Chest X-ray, PA view. Patient: 47 years old, sex M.
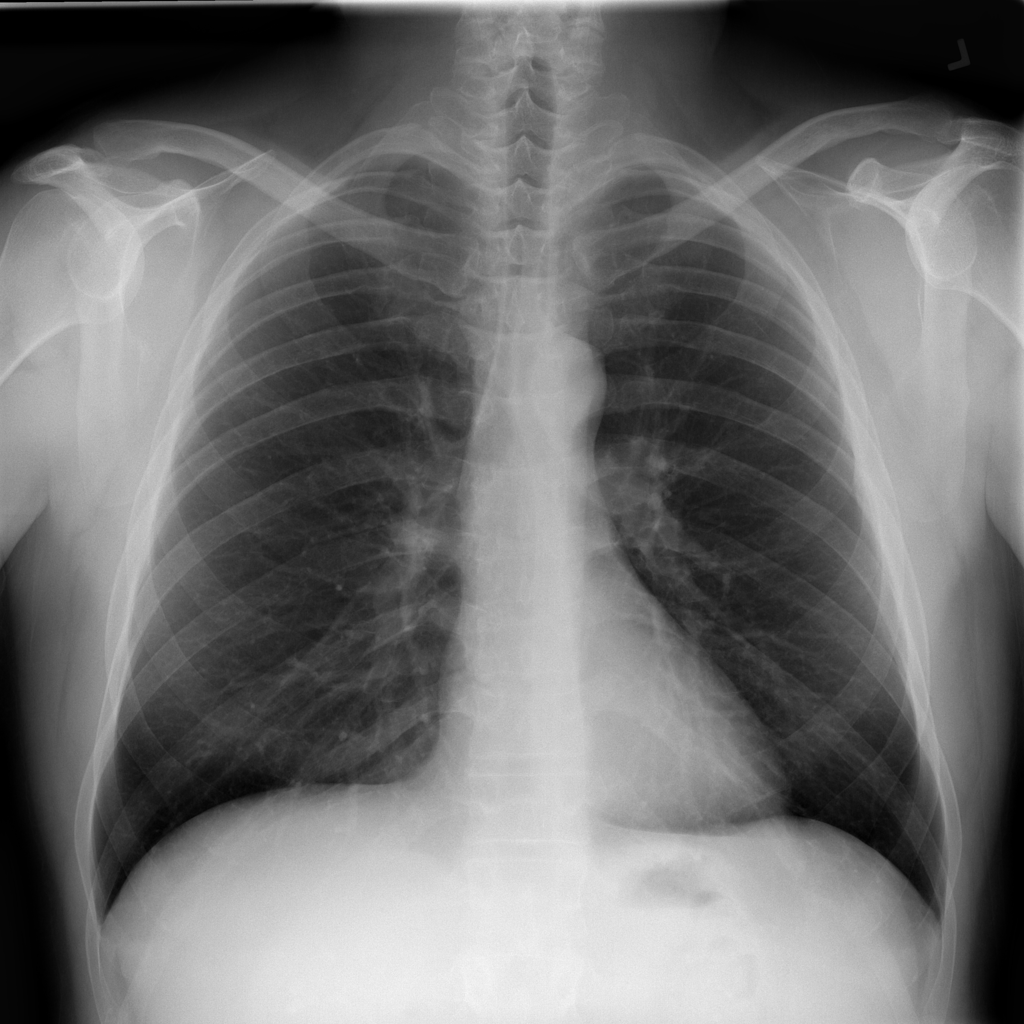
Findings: No Finding